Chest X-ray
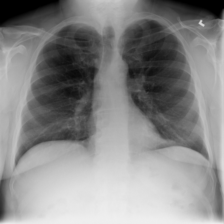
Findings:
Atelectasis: positive
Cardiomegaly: negative
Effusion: negative
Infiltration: negative
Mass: negative
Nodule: negative
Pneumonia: negative
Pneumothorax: negative
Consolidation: negative
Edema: negative
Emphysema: negative
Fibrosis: negative
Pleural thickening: negative
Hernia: negative